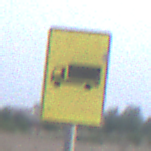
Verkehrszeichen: KFZZulaessigeGesamtmasse3Komma5TOhnePfeilsymbol
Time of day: SunriseSunset
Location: Outdoor (Nature)
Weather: Overcast
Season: NotSpecified
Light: Natural